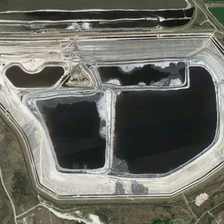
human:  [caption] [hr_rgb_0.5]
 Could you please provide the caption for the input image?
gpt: the dark green thick trees around the pond .

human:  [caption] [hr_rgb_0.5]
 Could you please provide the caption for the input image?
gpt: a pond is separated to several irregular small ponds .

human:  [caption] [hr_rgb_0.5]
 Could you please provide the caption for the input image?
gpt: a green pond is in the hills,surrounded by rocks .

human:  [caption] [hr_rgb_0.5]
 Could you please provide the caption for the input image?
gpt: a pond is separated to several irregular small ponds .

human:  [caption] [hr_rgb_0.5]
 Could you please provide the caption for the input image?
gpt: a green pond is in the hills,surrounded by rocks .